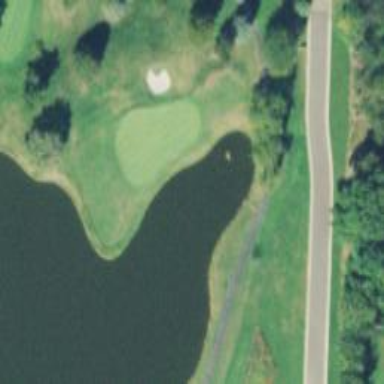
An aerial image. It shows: Golf hole.